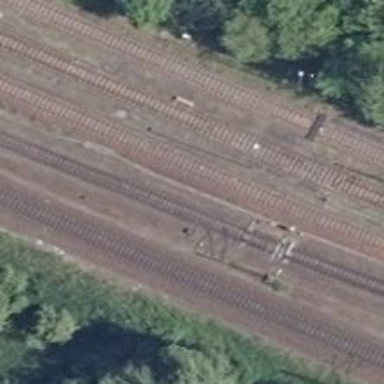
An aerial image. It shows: Railway signal.